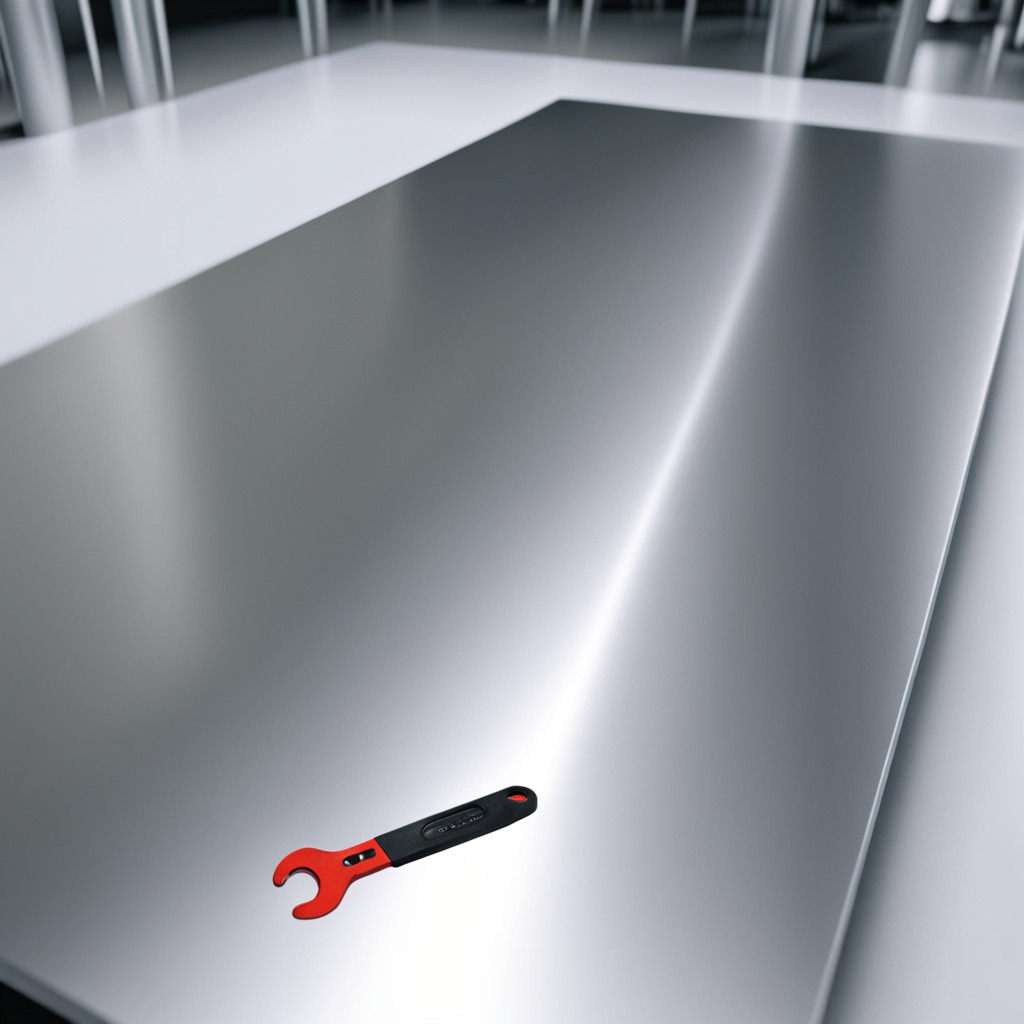
A wrench is lying on a stainless steel table in a high-end prototyping lab.